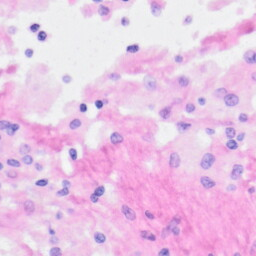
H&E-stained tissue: Kidney